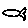
Label: fish